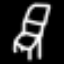
Label: chair